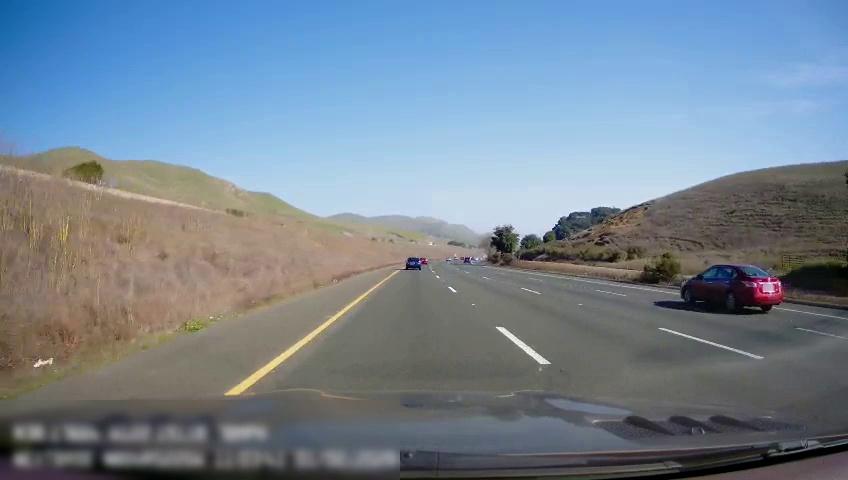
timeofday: Day
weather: Sunny
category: Drivable Space
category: Vehicles | Car
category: Vehicles | Car
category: Lanes | Alternate Lane
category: Lanes | Alternate Lane
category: Lanes | Alternate Lane
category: Lanes | Current Lane
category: Lanes | Alternate Lane